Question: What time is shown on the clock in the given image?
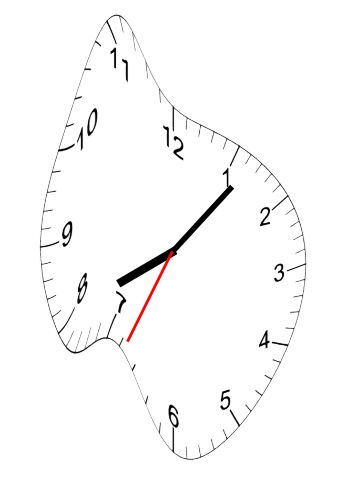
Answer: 08:06:34